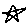
Label: star